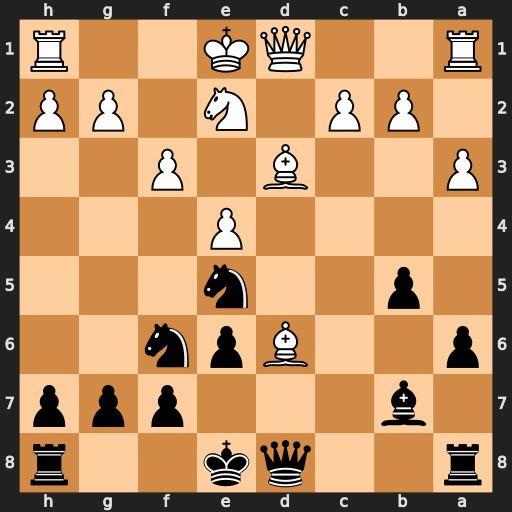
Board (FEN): r2qk2r/1b3ppp/p2Bpn2/1p2n3/4P3/P2B1P2/1PP1N1PP/R2QK2R
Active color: b
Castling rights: KQkq
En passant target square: -
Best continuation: Qxd6 Bxb5+ Ke7